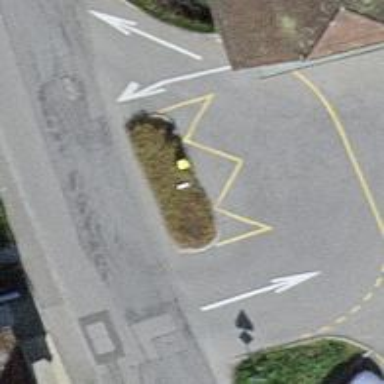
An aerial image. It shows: Bus stop with platform for public transport.